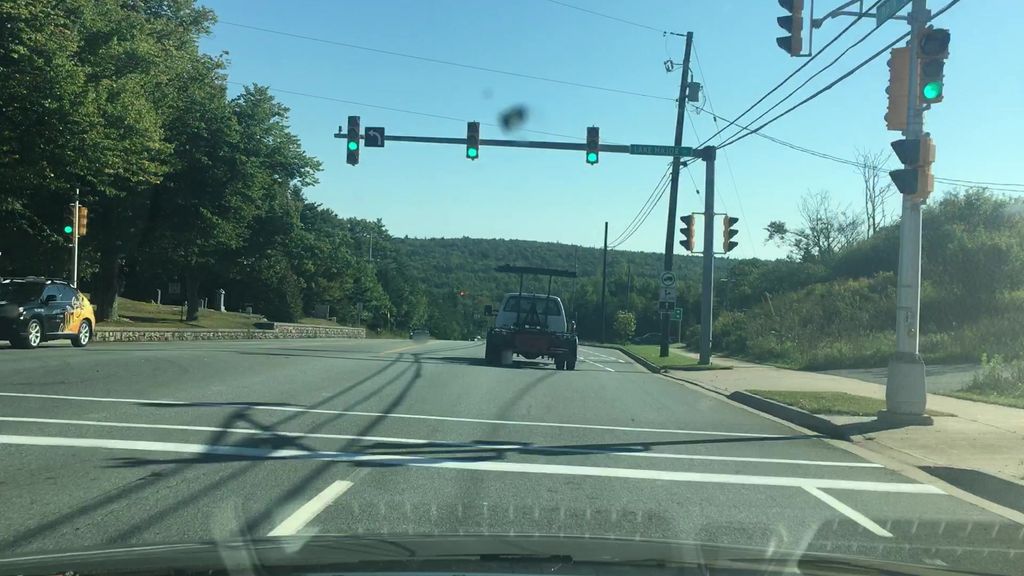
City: halifax